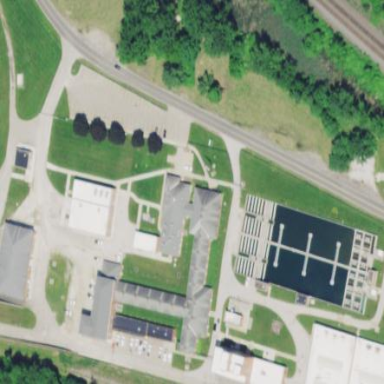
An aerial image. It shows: Water works facility.